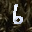
Label: 6